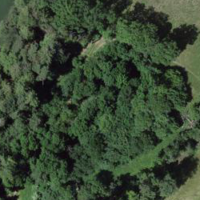
EUNIS habitat code: 53
Species observed at this site:
Fagus sylvatica